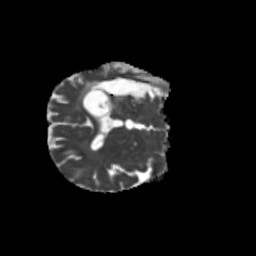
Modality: MD
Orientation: axial
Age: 53
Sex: male
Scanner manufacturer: siemens
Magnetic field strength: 3 T
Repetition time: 5.25 s
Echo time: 0.08 s